Question: I tried my best to be as clear and brief as possible...
I am trying to make a family tree like an animal has father and mother and that father and mother and has father(grand father of that animal) and mother(grand mother of that animal). And I want to store that tree representation in any table like structure.
I might have made a mistake but here is general idea of the input and the output i want

For this I have developed the following algorithm
'''
Table table = new Table();
foreach(row in resultSet)
{
int i = 1; int r = 1;
AddAncestersOf(row.Cells[1], resultSet, table.Row[r], i);
r++;
}
'''
Definition of
'''
void AddAncestersOf(String A, ResultSet set, TableRow tableRow, int level)
{
Select aRow From set Where setCol1 = A;//select row where animalID is A
if(aRow.Col[2] and aRow.Col[3] are not empty)//if animal has father and mother
{
tableRow.Col[(2*i)]=aRow.Col[2];//store father of that animal
tableRow.Col[(2*i)+1]=aRow.Col[3];//store mother of that animal
AddAncestersOf(row.Col[2], set, tableRow, level+1);
AddAncestersOf(row.Col[3], set, tableRow, level+1);
}
}
'''
Firstly if anyone can tell me a better solution please help me...
Second and more major issue is that I want to remember the hierarchy as i go down in the tree with reference to the animal in the root if S for father and D for mother then I want my table column's headings like
A S D SS SD SSS SSD SSSS SSSD SDS SDD SDSS and so on.
As these heading are according to the recursion structure i can do that before these lines in
'''
//set appropriate heading of tableRow.Col[(2*i)]
tableRow.Col[(2*i)]=aRow.Col[2];//store father of that animal
//set appropriate heading of tableRow.Col[(2*i)+1]
tableRow.Col[(2*i)+1]=aRow.Col[3];//store mother of that animal
'''
I am thinking in term of storing the S and D in some structure like stack or queue as i go deep in the tree and setting the Heading by removing all S and D from that structure and appending those to the heading and then append one more S or D in the end accordingly.
Algorithm Closest to implementation would be better.. for implementation i would use C# in ASP.net and for table i need to fill a GridView. Please if someone knows how to do it HELP! and again any better ideas would be great!
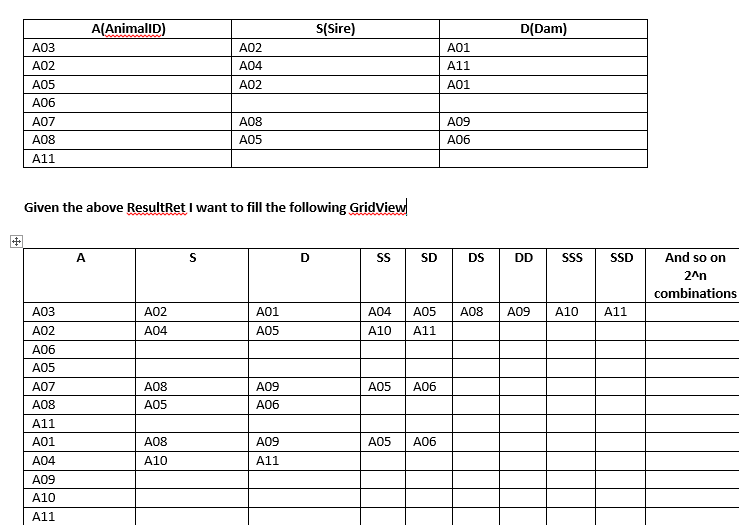
Answer: I suggest you build a binary tree from the ResultRet data using a hash. Hash keys are the A column, hash data are a two-element array with S and D, or a nil-type value to indicate no parent data.
Given your requirements for output, I think your recursive approach is a good choice (I rewrote it slightly, but the logic should be the same as in your algorithm).
The headings are built based on the binary representation of the column indices, noticing the 0s and 1s correspond to S and D, ignoring the most significant digit.
I can unfortunately not give you a c# answer, but I hope this ruby code will serve as good enough pseudo code:
'''
# This hash should be created from the ResultRet data.
# One entry for each row.
$h=Hash[
"A03",["A02","A01"],
"A02",["A04","A11"],
"A05",["A02","A01"],
"A06",nil,
"A07",["A08","A09"],
"A08",["A05","A06"],
"A11",nil,
]
# Make a 2d array:
# (initialized with dashes (to make output more readable))
# Select appropriate dimensions if your grid is not dynamic.
grid=Array.new(8)
(0..8).each{|i| grid[i]=Array.new(20,"-")}
# Fill out one line/row with ancestors of animal given by id.
# The row will stay constant throughout the recursion.
def recurse(row,id,pos)
# Avoid going too far back:
return if pos>=2**(4+1) # max 4 generations back.
# store this animal at the given pos:
row[pos]=id
# Stop recursing if no parents are defined for this id:
return unless $h[id]
# We get parents of id directly by looking up in the hash
sire,dam = $h[id]
# Each generation back doubles in size.
# This calculates the starting column for the parents of id:
pos*=2
# continue recursing for the parents
recurse(row,sire,pos)
recurse(row,dam ,pos+1)
end
# Fill inn the result grid, one row at a time:
# This iterates over the keys in the hash.
# (Could also iterate over first columnt in the source data.)
$h.keys.each_with_index{|key,i|
recurse(grid[i],key,1)
}
# headings:
print " A"
(2..19).each{|i|
head=i.to_s(2)[1..-1].gsub("0","S").gsub("1","D")
print "%6s"%head
}
puts
# print the grid
grid.each{|row|
row.each{|cell|
print "%6s"%cell
}
puts
}
'''
Output:
(extra column due to zero-based index of my grid)
'''
A S D SS SD DS DD SSS SSD SDS SDD DSS DSD DDS DDD SSSS SSSD SSDS SSDD
- A03 A02 A01 A04 A11 - - - - - - - - - - - - - -
- A02 A04 A11 - - - - - - - - - - - - - - - -
- A05 A02 A01 A04 A11 - - - - - - - - - - - - - -
- A06 - - - - - - - - - - - - - - - - - -
- A07 A08 A09 A05 A06 - - A02 A01 - - - - - - A04 A11 - -
- A08 A05 A06 A02 A01 - - A04 A11 - - - - - - - - - -
- A11 - - - - - - - - - - - - - - - - - -
- - - - - - - - - - - - - - - - - - - -
- - - - - - - - - - - - - - - - - - - -
'''